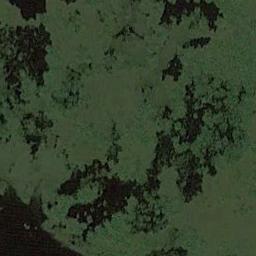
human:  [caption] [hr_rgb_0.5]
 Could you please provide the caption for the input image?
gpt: The surface of the lake in a wetland is covered with a large dense dark green and light green mixed plants .

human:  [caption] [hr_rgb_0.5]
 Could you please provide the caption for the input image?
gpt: The wetland consists green plants and water .

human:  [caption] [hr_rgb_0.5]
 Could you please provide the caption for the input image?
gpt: There are many different shapes and sizes of water around the wetlands .

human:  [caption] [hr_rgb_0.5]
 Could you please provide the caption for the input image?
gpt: There is a straight path through this wetland .

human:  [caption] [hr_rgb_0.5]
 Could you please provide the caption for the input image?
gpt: There are many green areas and some water areas on the wetland .